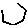
Label: hexagon